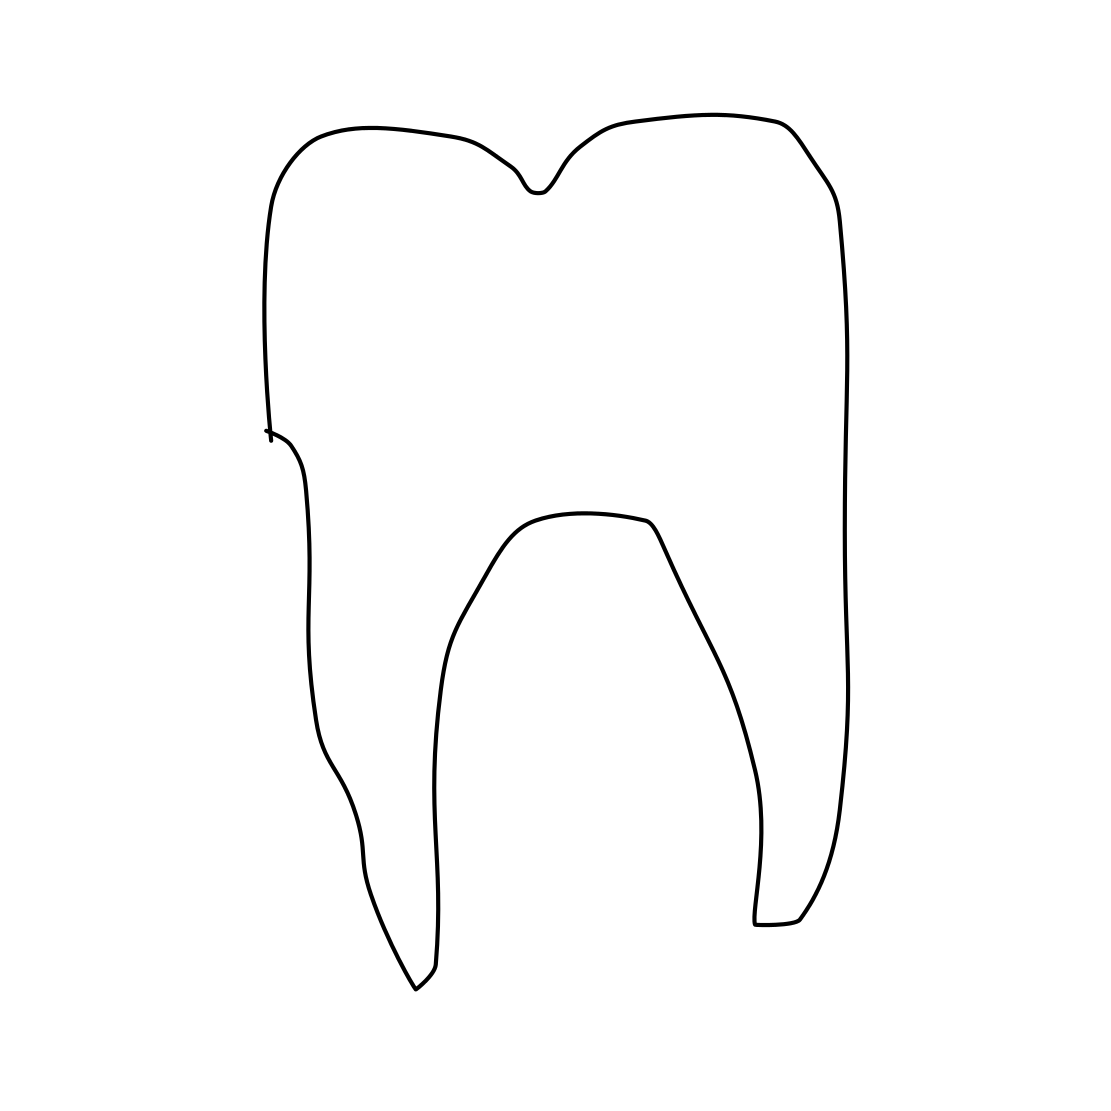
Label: tooth